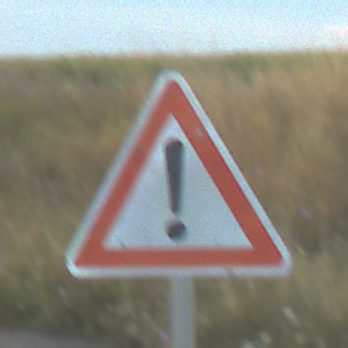
Verkehrszeichen: Gefahrenstelle
Umgebung: Outdoor, RoadRail
Tageszeit: SunriseSunset
Wetter: PartlyCloudy
Licht: Natural
Jahreszeit: NotSpecified
Kontrast: MediumContrast